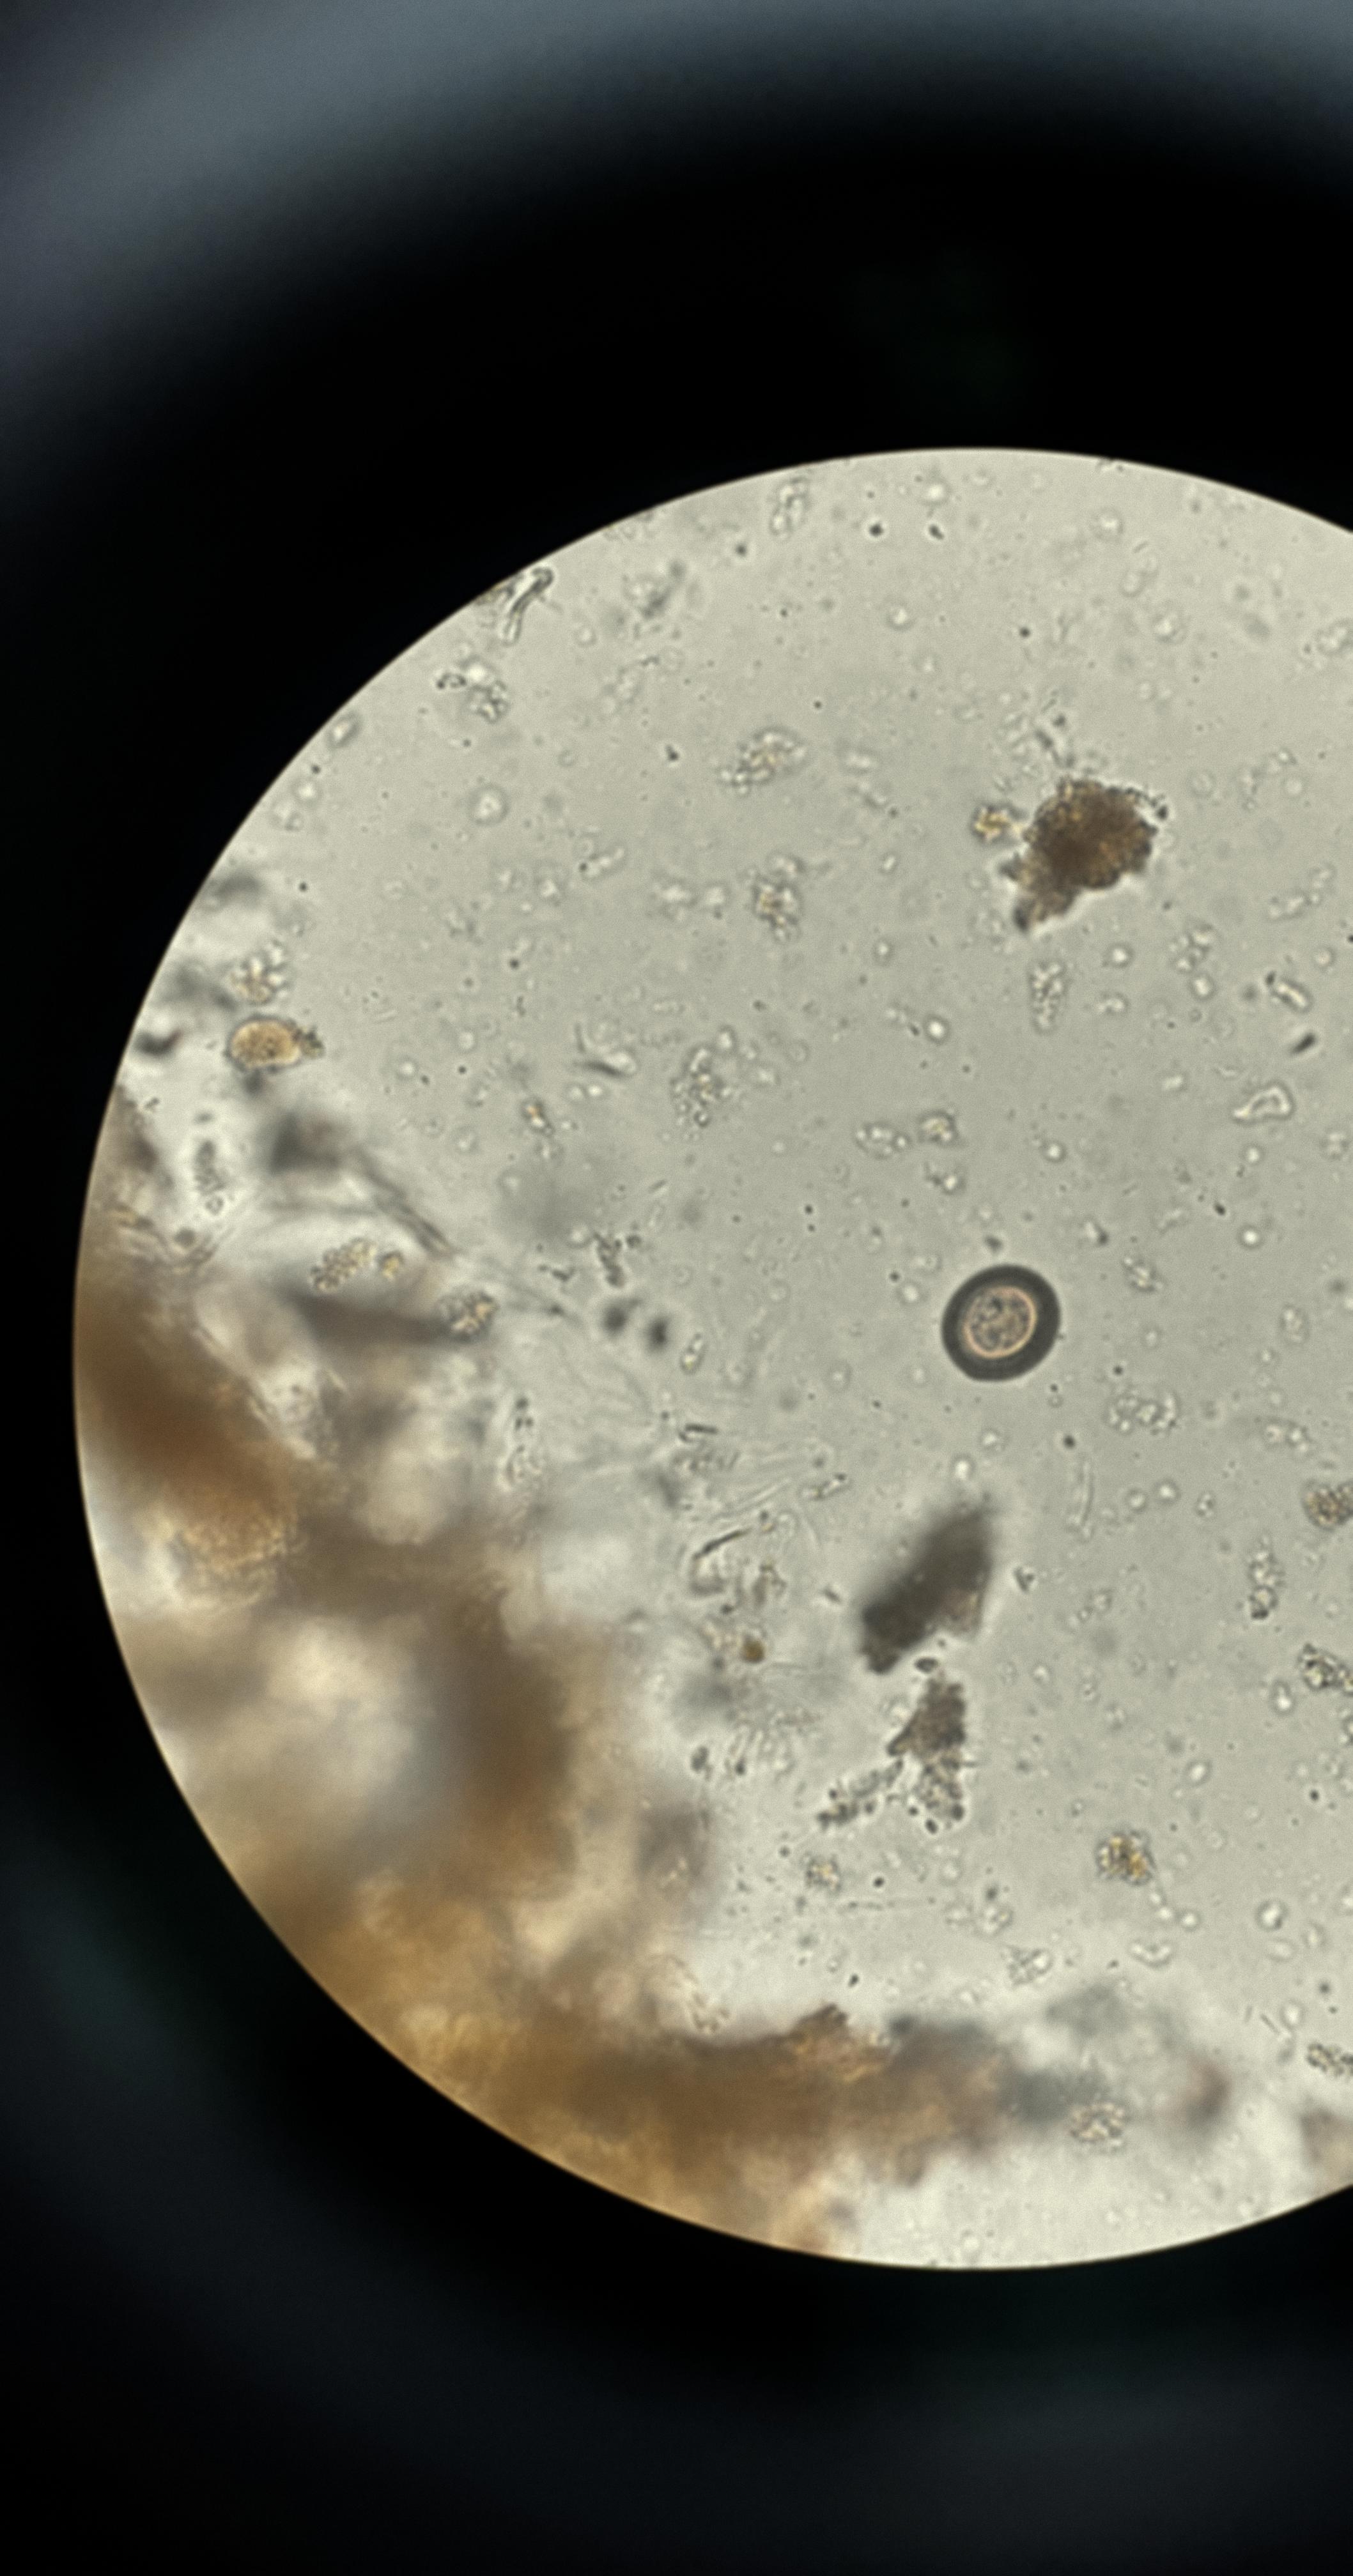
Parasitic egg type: Taenia spp. egg